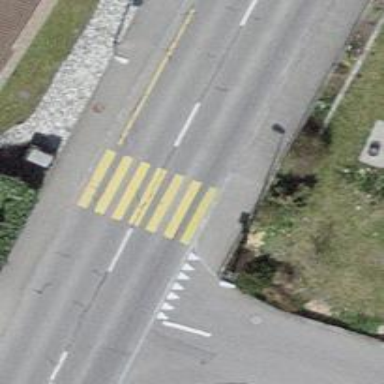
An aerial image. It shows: Uncontrolled zebra crossing.